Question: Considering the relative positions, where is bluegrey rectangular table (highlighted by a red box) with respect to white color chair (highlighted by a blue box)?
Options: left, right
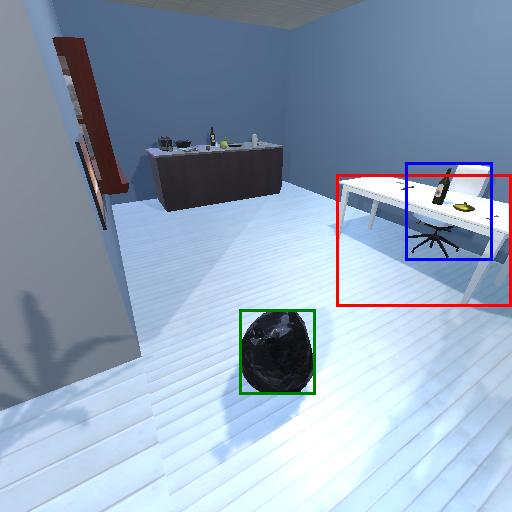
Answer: left